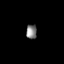
Tissue: prostate
Cell type: T cells
Senescence score: 0.3125
Nuclear area (px): 149
Mean DAPI intensity: 131.201